Aerial crown-view tile of a tropical tree (Barro Colorado Island, Panama), acquired 20240611:
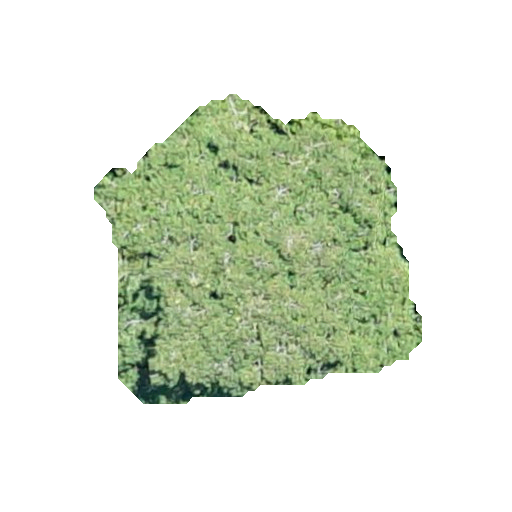
Species: Virola surinamensis
GBIF accepted scientific name: Virola surinamensis
Crown area: 116.042 m²